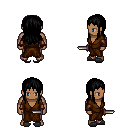
a pixel art fantasy rpg character, male body template, human, dark skin, brown robe, teal pants, black unkempt hairstyle, leather bracers, gray slippers, dagger, four views (front, back, left, right), 2x2 character sprite sheet, small pixel art, hard edges, no anti-aliasing